Current action and preconditions to check: trajectory_clear

Your task: For each precondition in the list above, predict whether it will hold at this action.

Consider the current scene as observed from the mobile robot's camera, and analyze the predicted future states of all dynamic agents (e.g., people, animals, vehicles, or any moving entities) within the NEXT SECOND.

IMPORTANT: Only answer "very likely" if you are absolutely certain—based on strong, clear evidence—that a dynamic agent will violate the precondition in the predicted future state. Do NOT answer "very likely" for unlikely, ambiguous, or low-probability risks.

Ask yourself for each precondition: Is there a high probability, with clear and convincing evidence, that the predicted future states of any dynamic agent will interfere with the predicted future state of the currently executing action within the NEXT SECOND, causing that precondition to fail?

Assess the risk level based on these predictions. Use "likely" or "very likely" if motions create a clear risk of interference.

Use "neutral" or "improbable" if agents are nearby but their predicted paths are clearly diverging or non-conflicting.

Failure Risk Categories: "very improbable", "improbable", "neutral", "likely", "very likely"

Answer Format: Output ONLY the probability_of_failure value from these categories: "very improbable", "improbable", "neutral", "likely", "very likely"

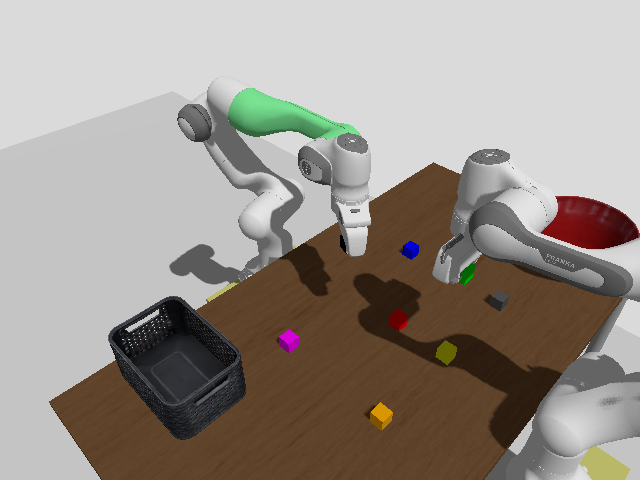

Answer: improbable